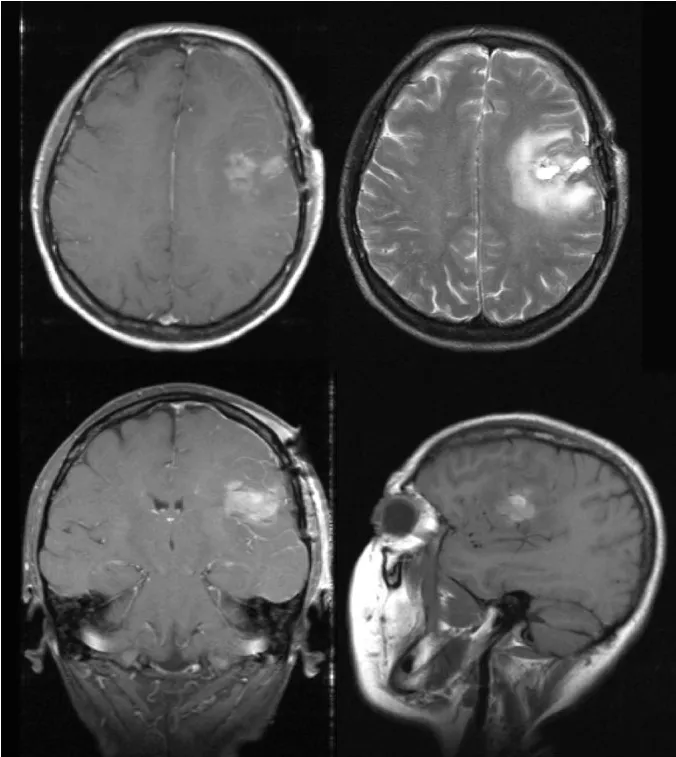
Postoperative Brain MRI. Brain MRI after tumor excision showing post-operative changes in the left frontotemporal region.
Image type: radiology (mri)